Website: macys
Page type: billing-address
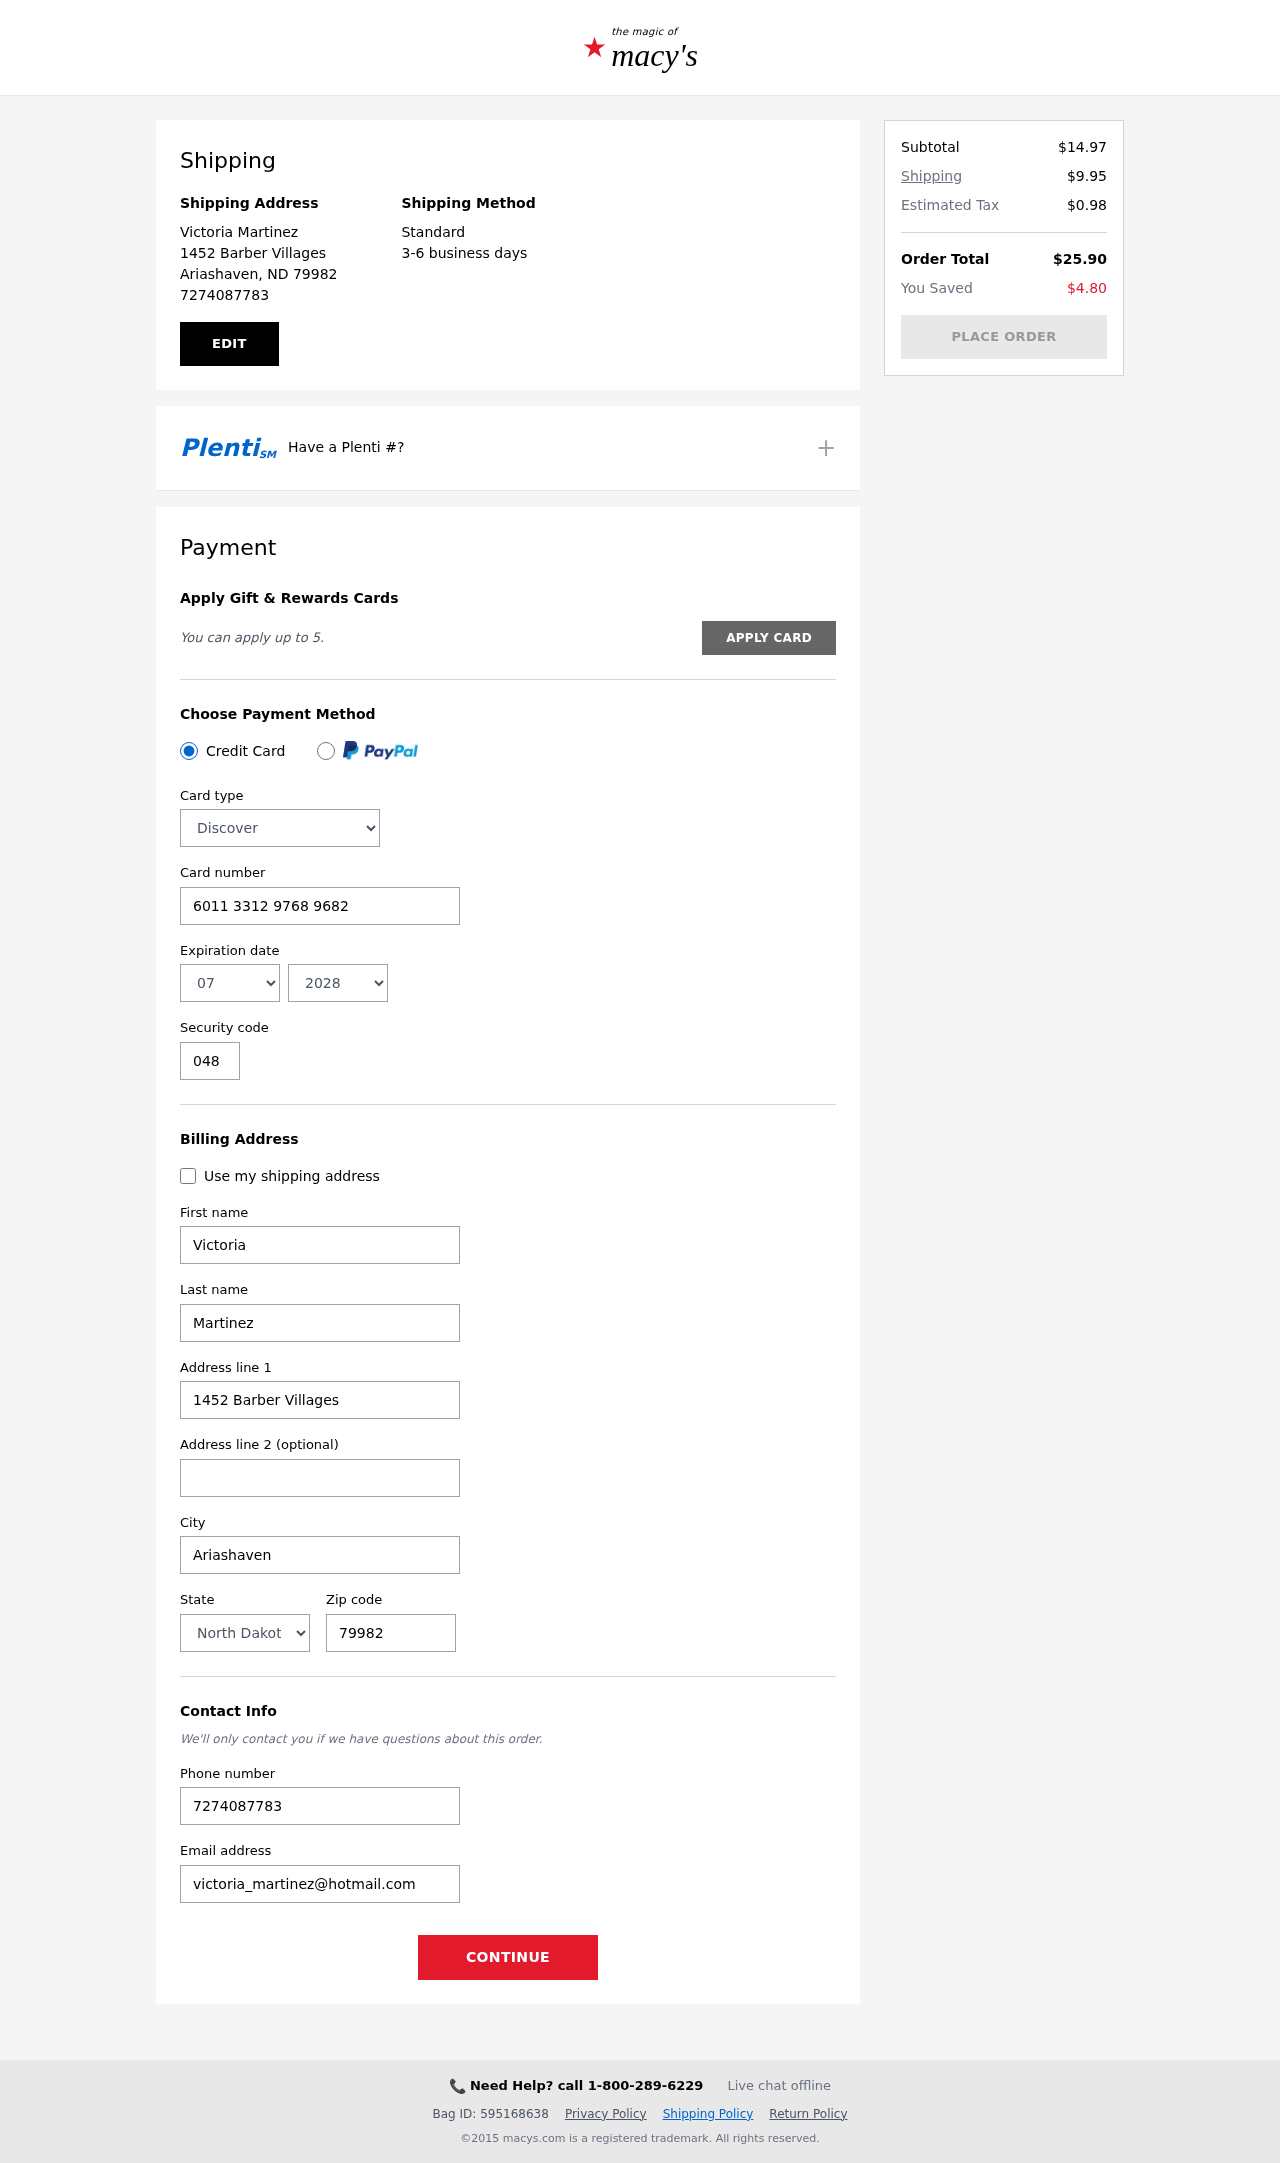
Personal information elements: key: PII_CARD_CVV
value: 048
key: PII_CARD_EXPIRY_MONTH
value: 07
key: PII_CARD_EXPIRY_YEAR
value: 28
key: PII_CARD_NUMBER
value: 6011 3312 9768 9682
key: PII_CARD_TYPE
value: Discover
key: PII_CITY
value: Ariashaven
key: PII_CITY_STATE_ZIP
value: Ariashaven, ND 79982
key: PII_EMAIL
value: victoria_martinez@hotmail.com
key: PII_FIRSTNAME
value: Victoria
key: PII_FULLNAME
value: Victoria Martinez
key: PII_LASTNAME
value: Martinez
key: PII_PHONE
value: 7274087783
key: PII_POSTCODE
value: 79982
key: PII_STATE
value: North Dakota
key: PII_STREET
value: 1452 Barber Villages
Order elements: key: ORDER_SUBTOTAL
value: $14.97
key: ORDER_SHIPPING_COST
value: $9.95
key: ORDER_TAX
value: $0.98
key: ORDER_TOTAL
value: $25.90
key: ORDER_SAVINGS
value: $4.80